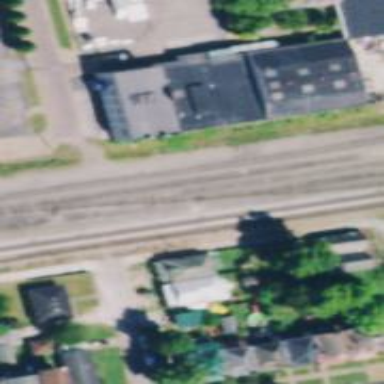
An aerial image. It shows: Railway spur service.